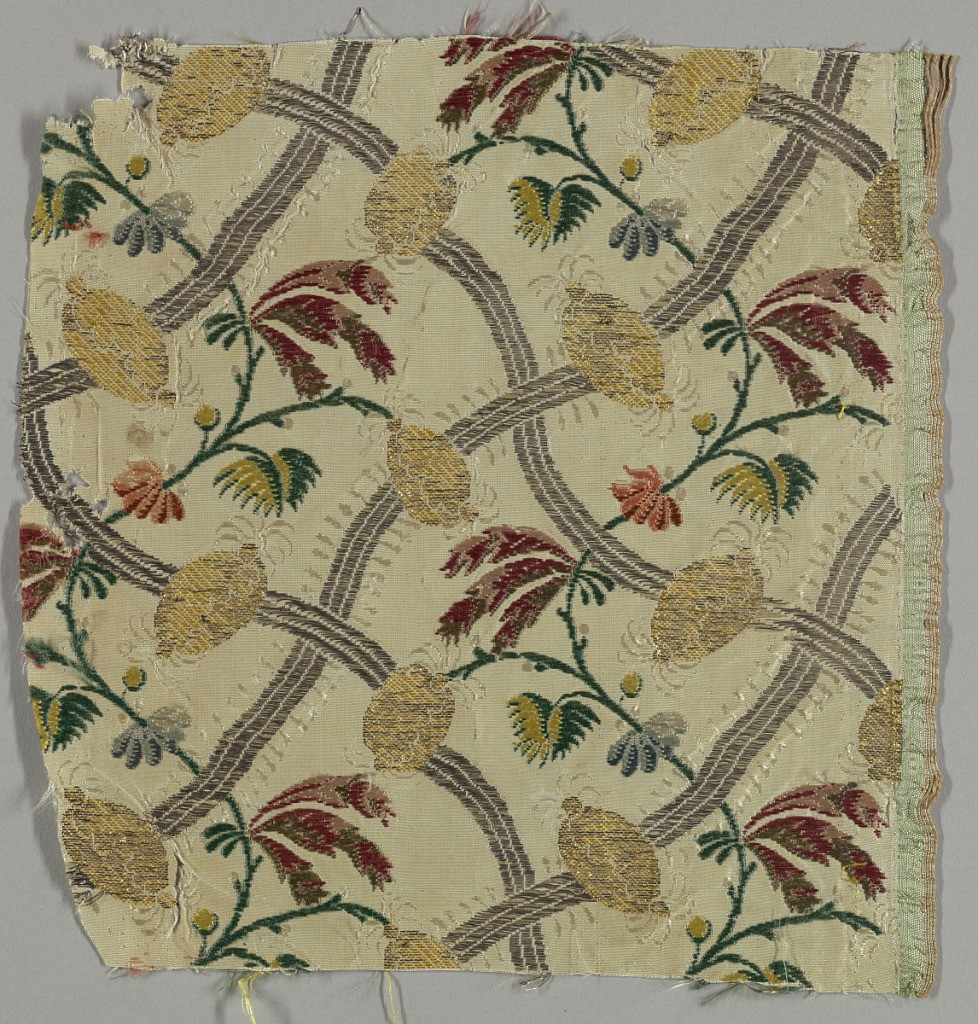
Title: Fragment
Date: late 18th century
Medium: silk, metallic thread Technique: warp-faced plain weave patterned by continuous and discontinuous weft floats
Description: Fragment of a cream-colored silk with diagonally intersecting lattice of silver and cream-colored threads. Over this lattice are yellow pieces of fruit and delicate curving floral vines in green, red and blue-gray.